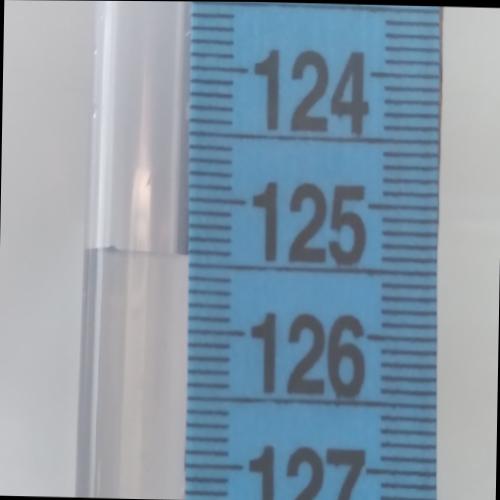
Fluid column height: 125.4 cm